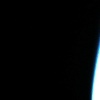
Label: space